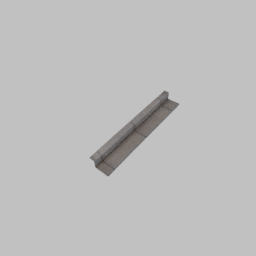
Label: architecture